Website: bh-photo
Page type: payment
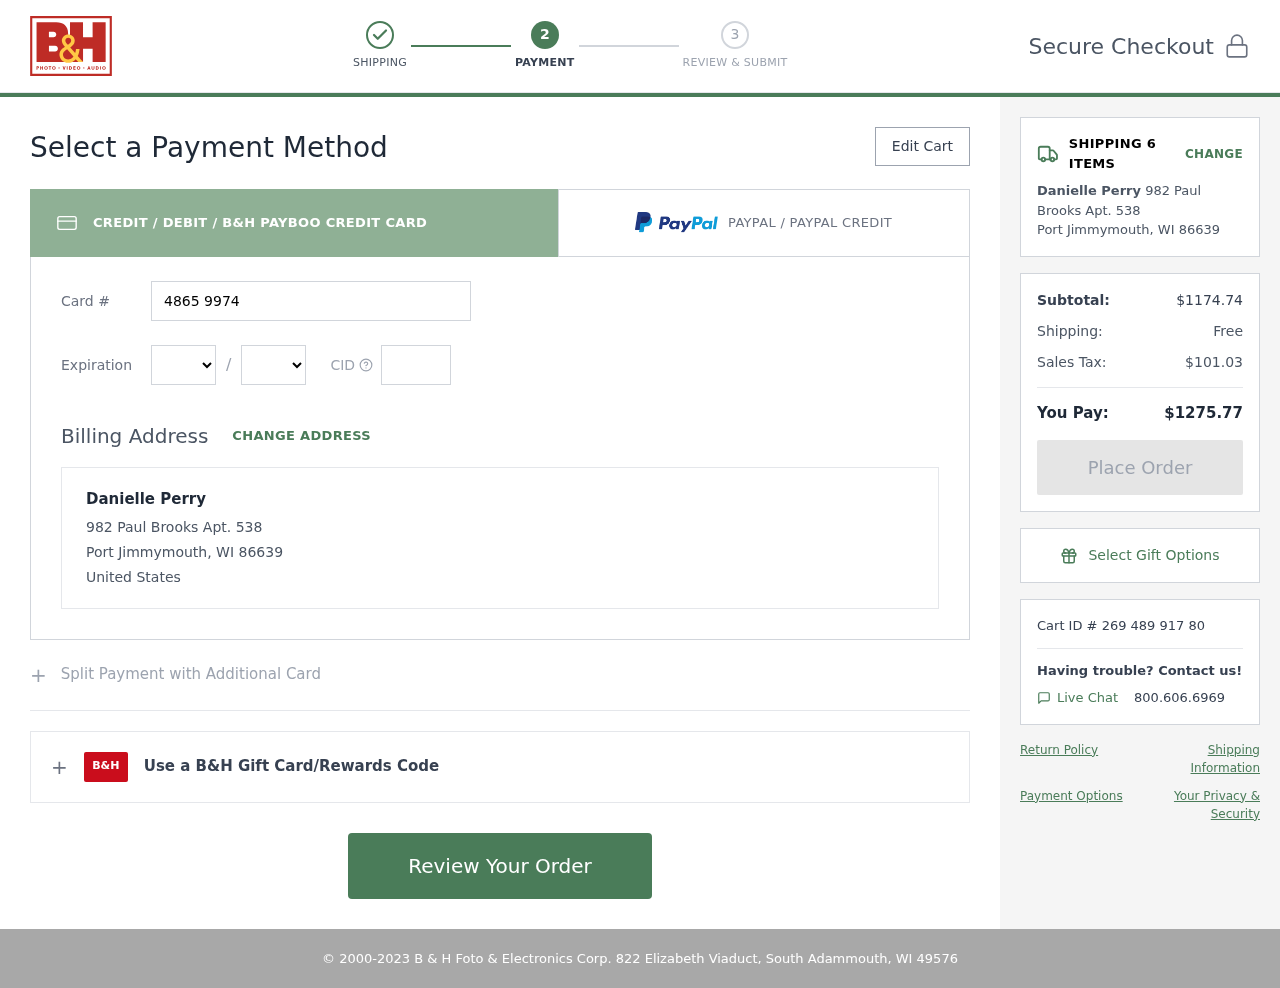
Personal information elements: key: PII_CARD_CVV
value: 715
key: PII_CARD_EXPIRY_MONTH
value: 12
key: PII_CARD_EXPIRY_YEAR
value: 27
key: PII_CARD_NUMBER
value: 4865 9974 5142 3738
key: PII_CITY_STATE_ZIP
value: Port Jimmymouth, WI 86639
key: PII_COUNTRY
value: United States
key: PII_FULLNAME
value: Danielle Perry
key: PII_STREET
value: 982 Paul Brooks Apt. 538
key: PII_FULLNAME2
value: Danielle Perry
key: PII_CITY
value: Port Jimmymouth
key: PII_STATE_ABBR
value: WI
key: PII_POSTCODE
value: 86639
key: PII_POSTCODE_FULL
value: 86639
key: PII_CITY_STATE
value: Port Jimmymouth, WI
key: PII_POSTCODE_NUMERIC
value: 86639
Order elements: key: ORDER_NUM_ITEMS
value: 6
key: ORDER_SUBTOTAL
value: $1174.74
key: ORDER_SHIPPING_COST
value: Free
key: ORDER_TAX
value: $101.03
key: ORDER_TOTAL
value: $1275.77
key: ORDER_ID
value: Cart ID # 269 489 917 80